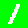
Digit: 1